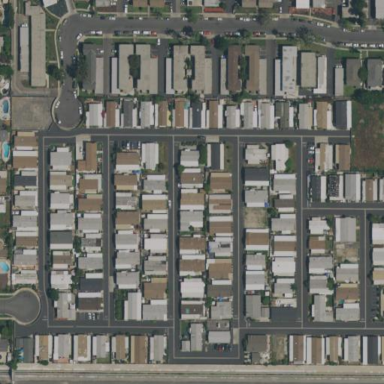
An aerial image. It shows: Residential area designated as trailer park.